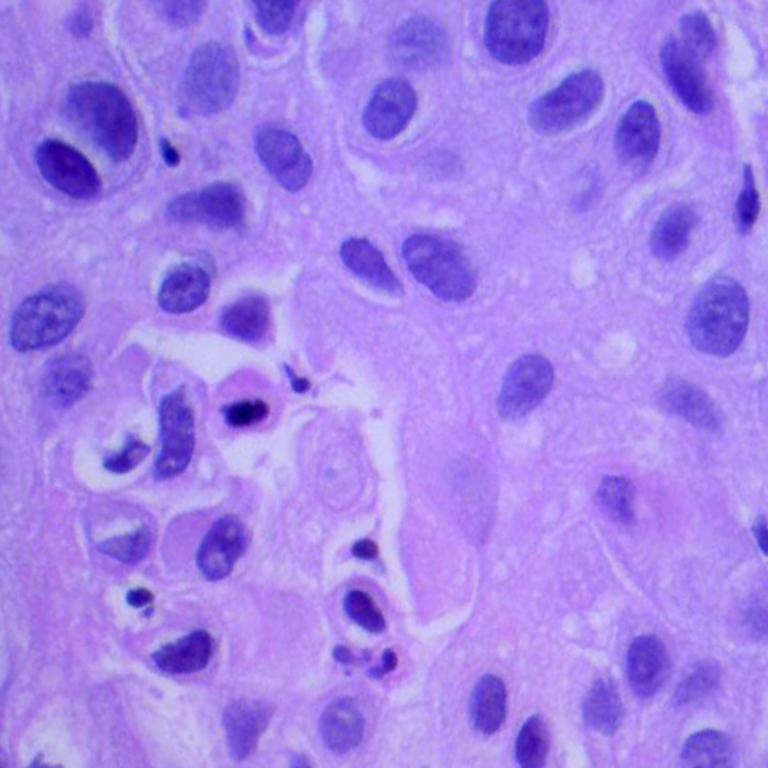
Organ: lung
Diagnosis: squamous carcinomas